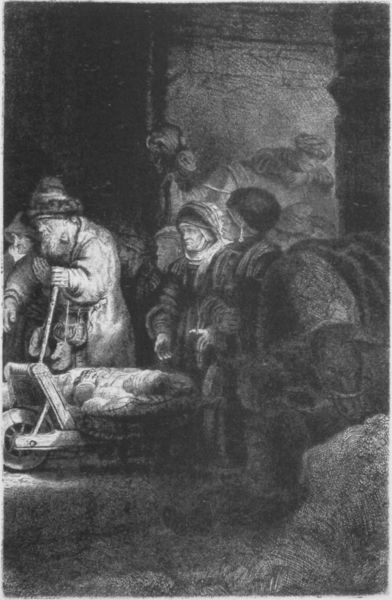
Titel: Christus heilt die Kranken - Genannt: Das Hundertguldenblatt
Künstler: Harmensz van Rijn Rembrandt
Institution: London, British Museum
Schlagwörter: dunkel, mann, umhang, weiß, frauen, menschen, frau, hut, männer, schwarz, zeichnung, alt, bart, mütze, tod, tot, trauer, gewand, mantel, kind, kinder, stock, stab, nebel, rad, wagen, krippe, wiege